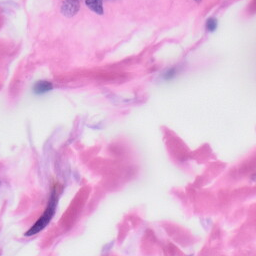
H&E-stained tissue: Skin